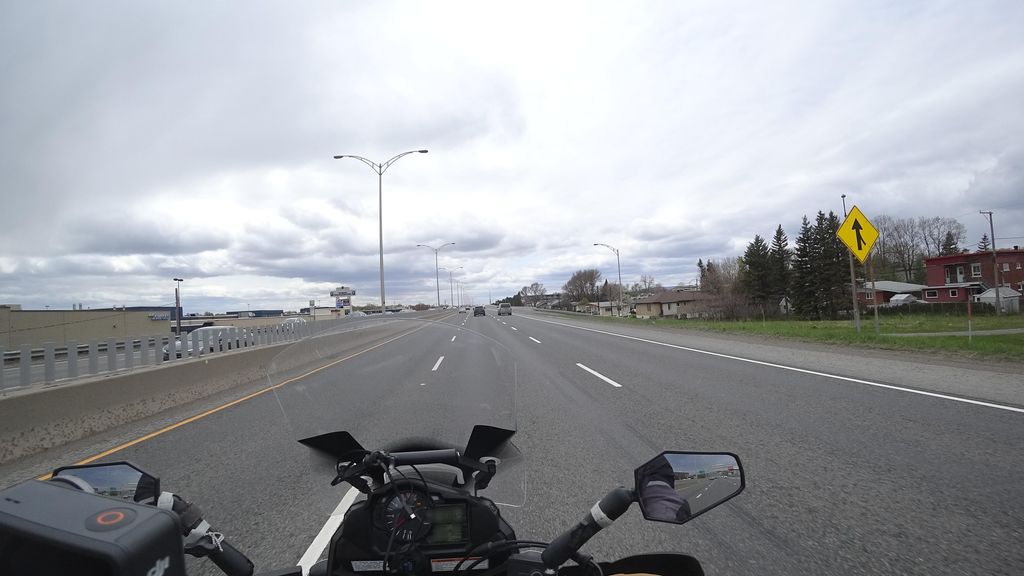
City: quebec_city